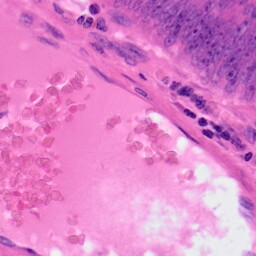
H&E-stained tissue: Colon